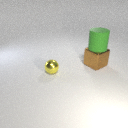
large brown metal cube behind small yellow metal sphere